Question: I want to hide 'Detail Point' when using the 'AChartEngine libary' as following image.

I also read the <URL> but can not find out the answer,
Please tell me how,
Thanks,
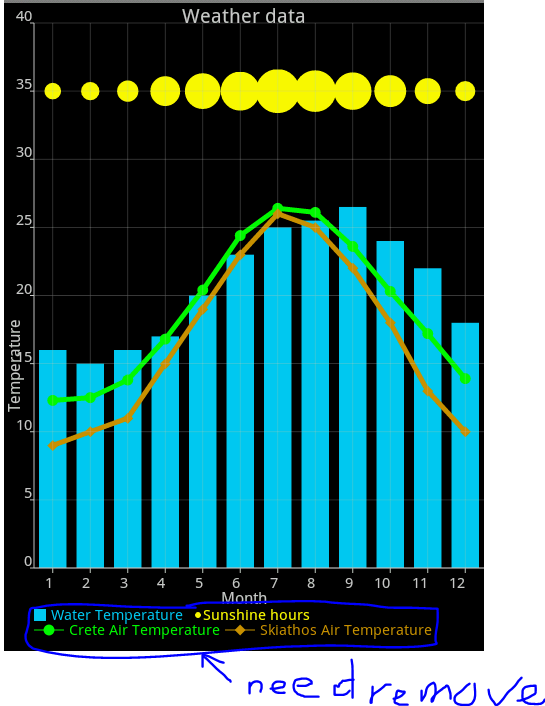
Answer: Try this
'''
renderer.setShowLegend(false);
'''
where 'renderer' is 'XYMultipleSeriesRenderer' .